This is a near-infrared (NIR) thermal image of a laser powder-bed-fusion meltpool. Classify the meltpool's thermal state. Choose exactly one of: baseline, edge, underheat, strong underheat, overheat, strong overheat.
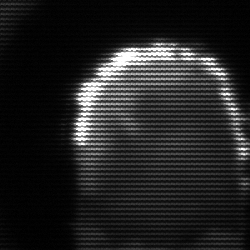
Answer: baseline